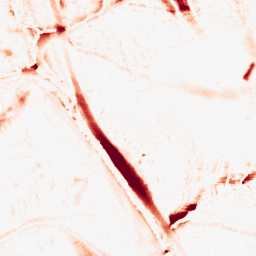
Category: morphological
Decomposition family: morphological_ellipse
Decomposition parameters: operation: opening
width: 20
height: 30
Upsampling method: linear_exact
Upsampling parameters: scale: 4
Upsampling scale: 4